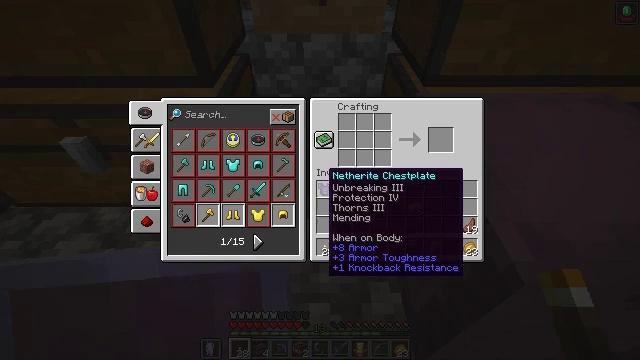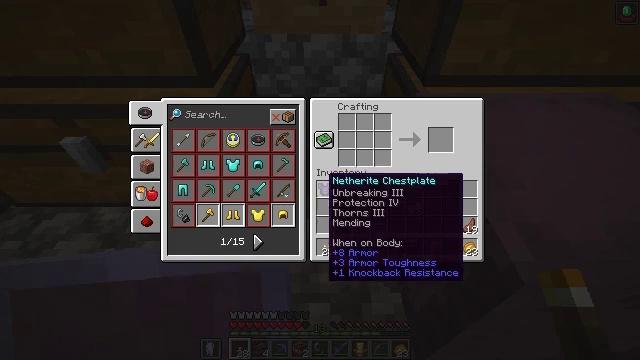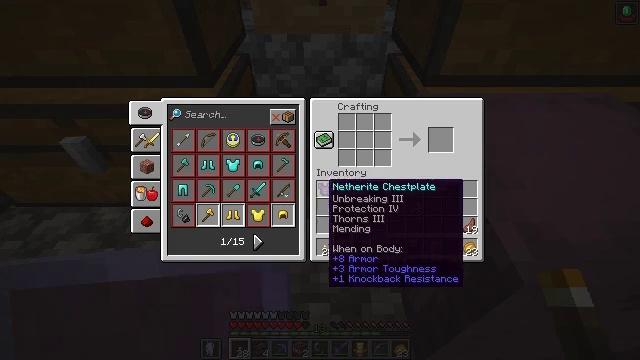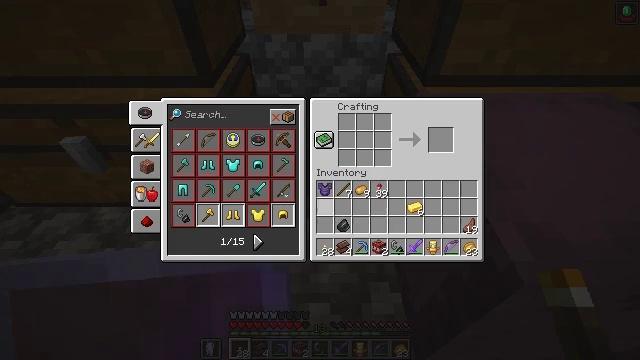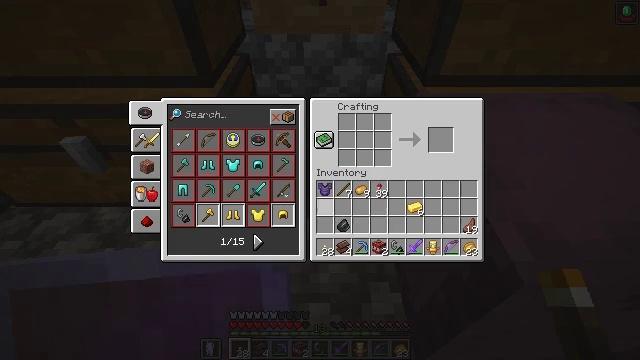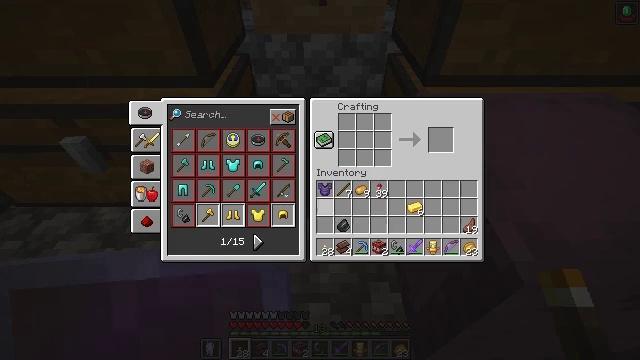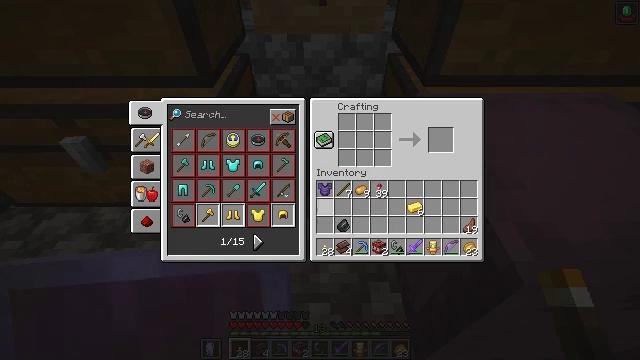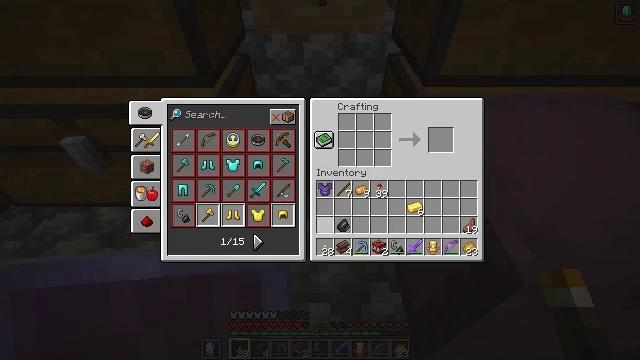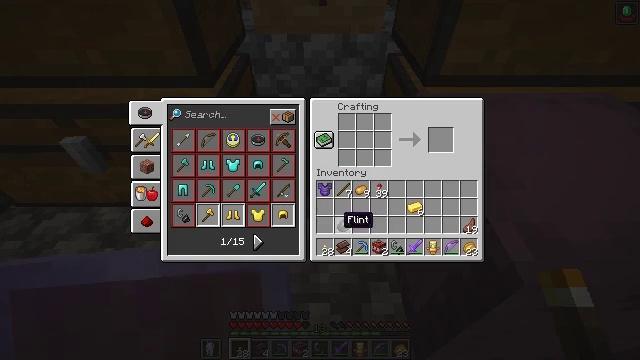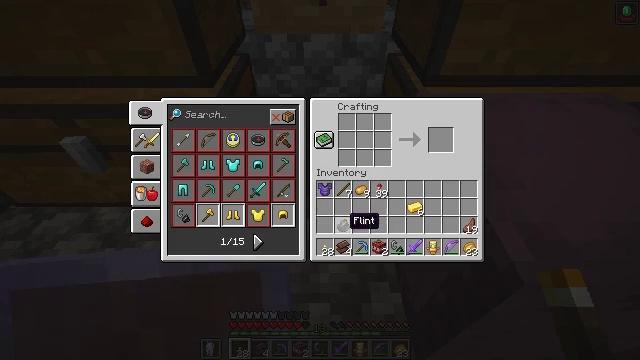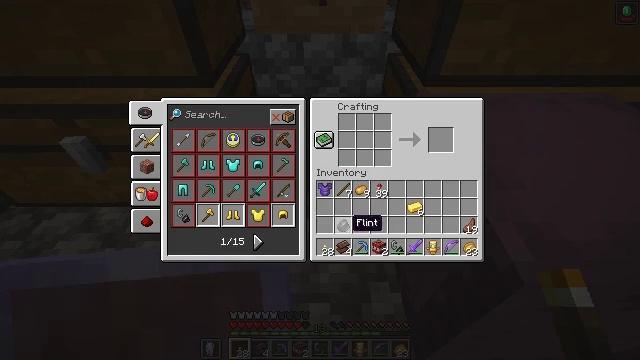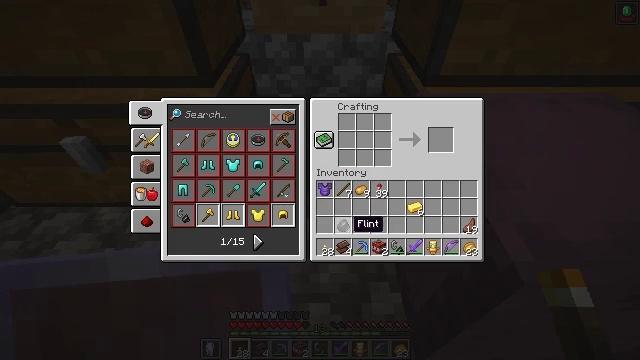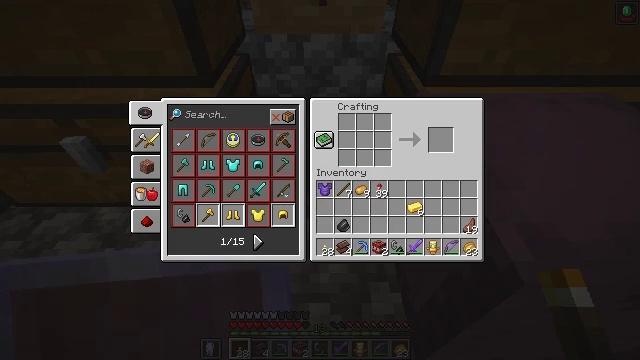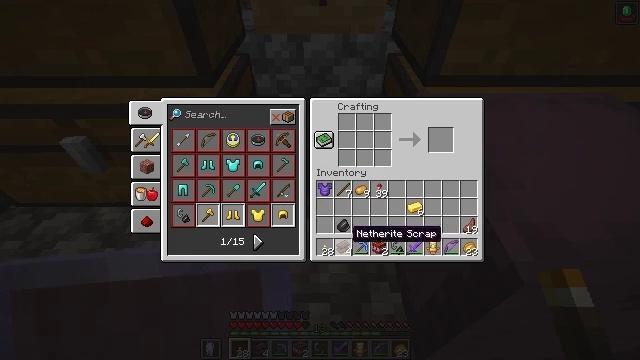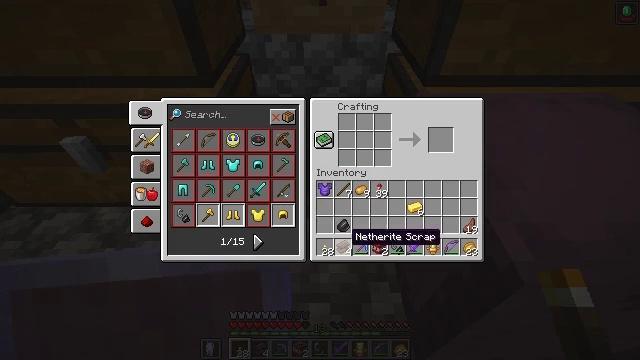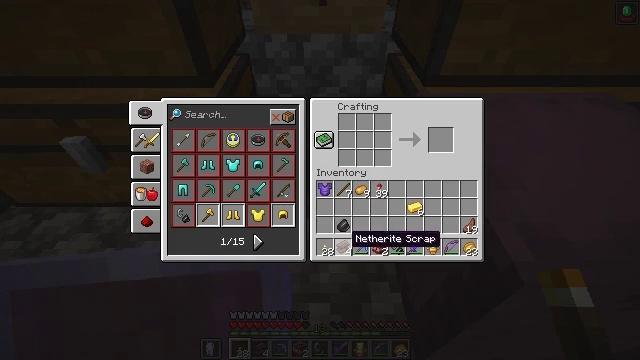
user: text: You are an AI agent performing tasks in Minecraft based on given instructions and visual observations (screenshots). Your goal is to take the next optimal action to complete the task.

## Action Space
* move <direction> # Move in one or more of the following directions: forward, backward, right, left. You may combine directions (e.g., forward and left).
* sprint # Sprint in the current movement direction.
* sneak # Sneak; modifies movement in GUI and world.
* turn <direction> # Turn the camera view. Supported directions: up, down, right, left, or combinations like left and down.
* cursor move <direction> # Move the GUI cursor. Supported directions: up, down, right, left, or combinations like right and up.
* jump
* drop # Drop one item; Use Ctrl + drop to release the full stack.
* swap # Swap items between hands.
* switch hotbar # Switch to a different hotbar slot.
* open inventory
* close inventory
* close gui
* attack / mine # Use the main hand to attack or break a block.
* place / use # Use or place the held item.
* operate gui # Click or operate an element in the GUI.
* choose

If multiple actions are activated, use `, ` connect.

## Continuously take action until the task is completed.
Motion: motion action
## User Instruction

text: Smelt ancient debris for netherite scrap and craft a netherite ingot.
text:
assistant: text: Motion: no_op
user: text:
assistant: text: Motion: no_op
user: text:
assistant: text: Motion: no_op
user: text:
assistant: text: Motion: no_op
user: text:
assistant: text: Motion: no_op
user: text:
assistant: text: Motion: no_op
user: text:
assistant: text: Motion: cursor move down
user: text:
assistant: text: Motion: no_op
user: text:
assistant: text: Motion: no_op
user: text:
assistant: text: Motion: no_op
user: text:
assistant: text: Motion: no_op
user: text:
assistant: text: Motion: no_op
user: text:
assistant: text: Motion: no_op
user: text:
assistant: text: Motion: no_op
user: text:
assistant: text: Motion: no_op
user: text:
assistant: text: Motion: no_op
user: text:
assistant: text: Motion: operate gui
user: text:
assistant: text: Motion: operate gui
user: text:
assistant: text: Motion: no_op
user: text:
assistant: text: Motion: cursor move up
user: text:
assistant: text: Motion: cursor move right and up
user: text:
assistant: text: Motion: cursor move right and up
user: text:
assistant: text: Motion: cursor move right and up
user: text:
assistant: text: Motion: cursor move up
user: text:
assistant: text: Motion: no_op
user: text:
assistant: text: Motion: no_op
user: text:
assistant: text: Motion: no_op
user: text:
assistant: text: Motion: no_op
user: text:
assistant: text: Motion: no_op
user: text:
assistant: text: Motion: cursor move up